Aerial crown-view tile of a tropical tree (Barro Colorado Island, Panama), acquired 20241014:
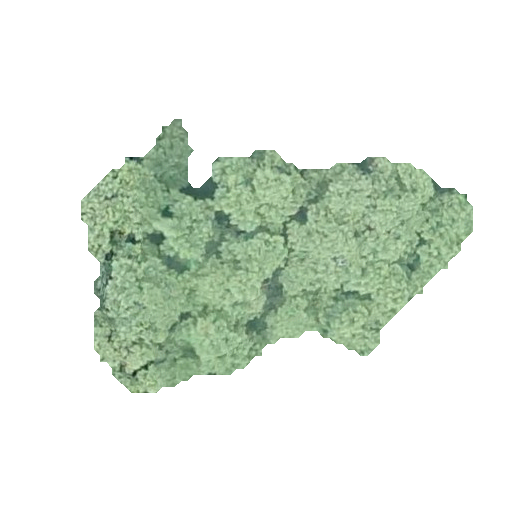
Species: Luehea seemannii
GBIF accepted scientific name: Luehea seemannii
Crown area: 104.503 m²